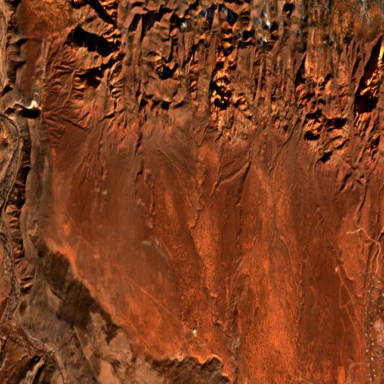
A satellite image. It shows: Scenic view captured in the desert.